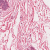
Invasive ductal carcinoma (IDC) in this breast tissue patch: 0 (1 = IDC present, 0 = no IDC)